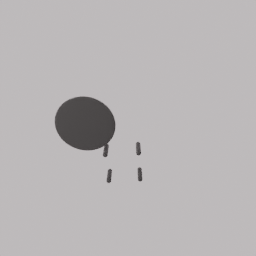
Label: furniture